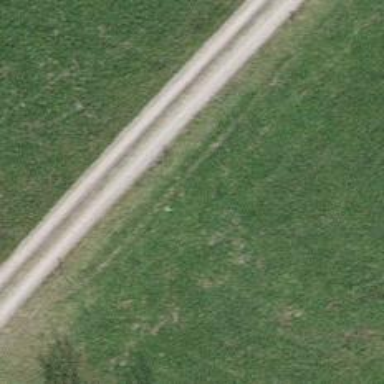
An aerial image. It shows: Gravel track with grade2 tracktype.